Field crop: tomato
Growth stage: 2
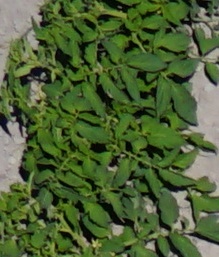
Species: tomato